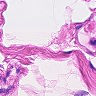
Metastatic tissue present: no